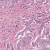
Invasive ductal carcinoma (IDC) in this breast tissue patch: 1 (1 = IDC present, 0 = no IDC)